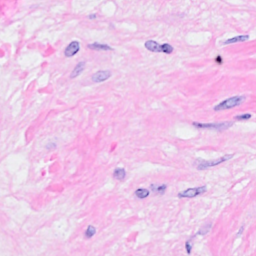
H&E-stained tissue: Breast